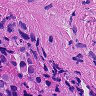
Metastatic tissue present: yes